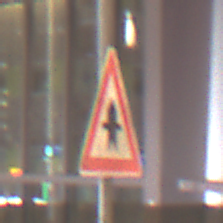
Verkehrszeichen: Vorfahrt
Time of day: NotSpecified
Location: Indoor (Urban)
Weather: NotSpecified
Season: NotSpecified
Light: Artificial